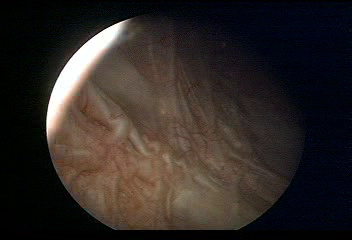
Modality: WLC
Class: Normal mucosa
Bladder cancer association: No